Question: I have an div with a anchor wrapped image, for some reason there is extra padding at the bottom of the div, how can I get rid of this??
HTML:
'''
<div id="lineup">
<div class="line-up-click">
<p>CLICK TO VIEW THE 2014 OFFICIAL VELD LINEUP</p>
</div>
<div class="line-up-overview">
<a class="fancybox" href="images/lineup_coming.jpg"><img width="100%" src="http://productnightclub.com/velddev/wp-content/themes/veld-music/images/lineup.png" class="lazyload"></a>
</div>
</div>
'''
CSS:
'''
#lineup {width:370px; float:left; background-color:#000; padding:5px; text-align:center; margin-right:10px;}
.line-up-click p {color:#f5d41f; font-size:25px; line-height:58px; text-decoration:none; -webkit-font-smoothing: antialiased; font-weight:normal;}
.line-up-overview img {padding:0; margin:0;}
'''
ISSUE:

If you can see at the bottom there is extra padding, i assume from the a tag??? Does anyone know the cause of this?
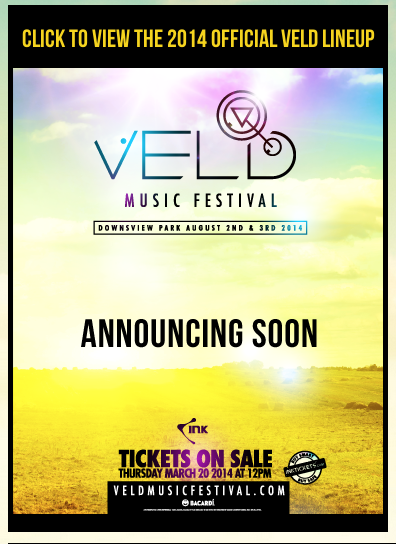
Answer: Applying 'display: block;' on the image took care of the extra padding. Do note that you have '5px' padding on div '#lineup' as well.
'''
.line-up-overview img { padding:0; margin:0; display:block; }
'''
Example:
<URL>